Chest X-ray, AP view. Patient: 34 years old, sex M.
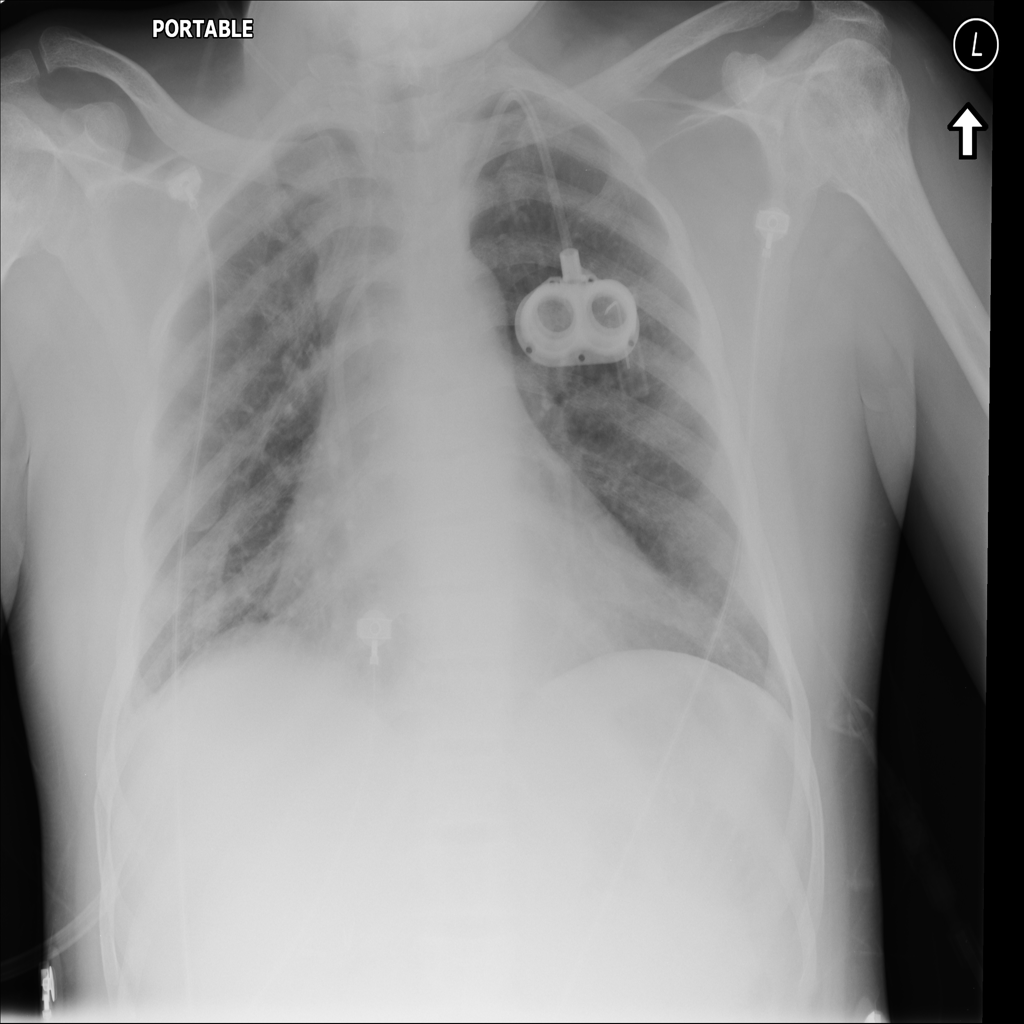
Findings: No Finding